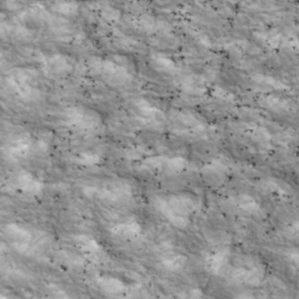
Label: non_frost